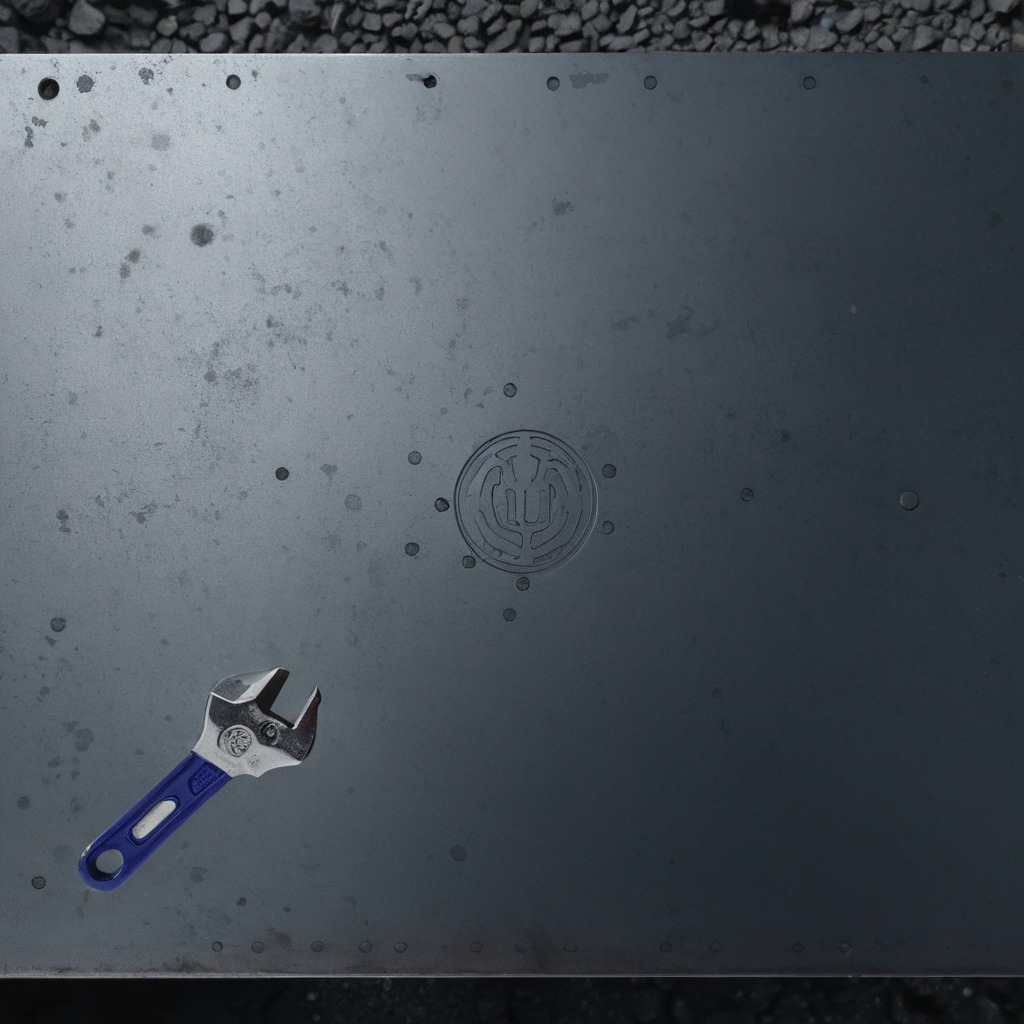
An wrench is lying on the cold steel table in a mining workshop.